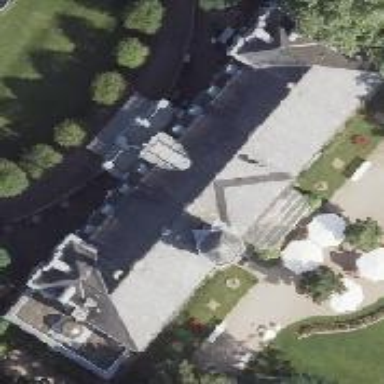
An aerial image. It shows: Attraction with historic significance - manor building.